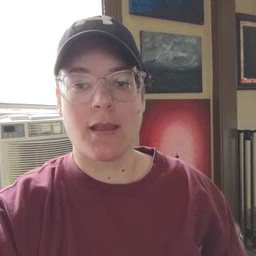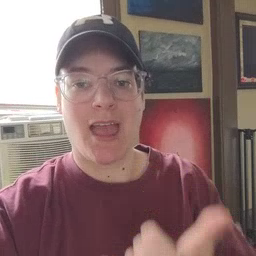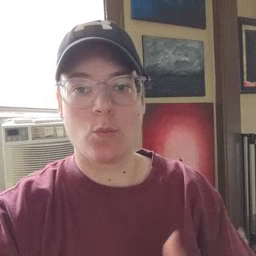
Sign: now